Question: Greetings all,

I have extended my own QAbstractListModel to change the background color of QCombobox.
As seen it the image ,I have two issues.
1) As shown in the first image snapshot , background color doesnt appear for the selected item.
2) When selecting items , the background turns in to default highlight color (light blue)
Is there anyway to fix these two issues ?
Here is my QAbstractListModel implementation.
'''
RzContourLabelModel::RzContourLabelModel(RzContourLabelContext *contourLabelCtx,int max,QObject *parent) : QAbstractListModel(parent){
contourCtx=contourLabelCtx;
QList contourLabels=contourLabelCtx->getLabels();
for(int i=0;i= colorLabels.size())
return QVariant();
if (role == Qt::DisplayRole){
QString str;
str.setNum(colorLabels.at(index.row()));
return str;
}
if (role == Qt::BackgroundRole)
{
int labelNum=colorLabels.at(index.row());
QColor col= contourCtx->getLabelColor(labelNum);
return col;
}
return QVariant();
}
'''
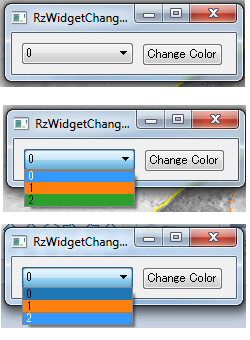
Answer: Both features (background of the selected item and highlighting color) are controlled by the view. Here is a quote from the docs:
> For the text and icon in the combobox label, the data in the model that has the 'Qt::DisplayRole' and 'Qt::DecorationRole' is used.
So the background of the selected item wont be easy to change. Instead you might want to make color icons and return them as the 'Qt::DecorationRole' in the model.
For the highlighting color - you can reimplement this with a custom item delegate. See 'QComboBox::setItemDelegate'